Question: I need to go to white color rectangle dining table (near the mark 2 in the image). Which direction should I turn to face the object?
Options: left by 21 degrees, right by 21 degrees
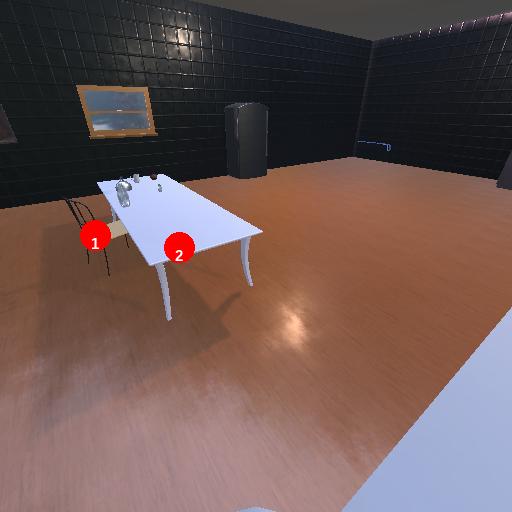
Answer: left by 21 degrees